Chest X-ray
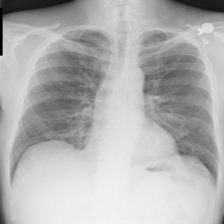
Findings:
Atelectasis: negative
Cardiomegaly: negative
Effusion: negative
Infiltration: negative
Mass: negative
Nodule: negative
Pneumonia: negative
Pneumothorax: negative
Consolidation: negative
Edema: negative
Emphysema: negative
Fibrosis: negative
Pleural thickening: negative
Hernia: negative